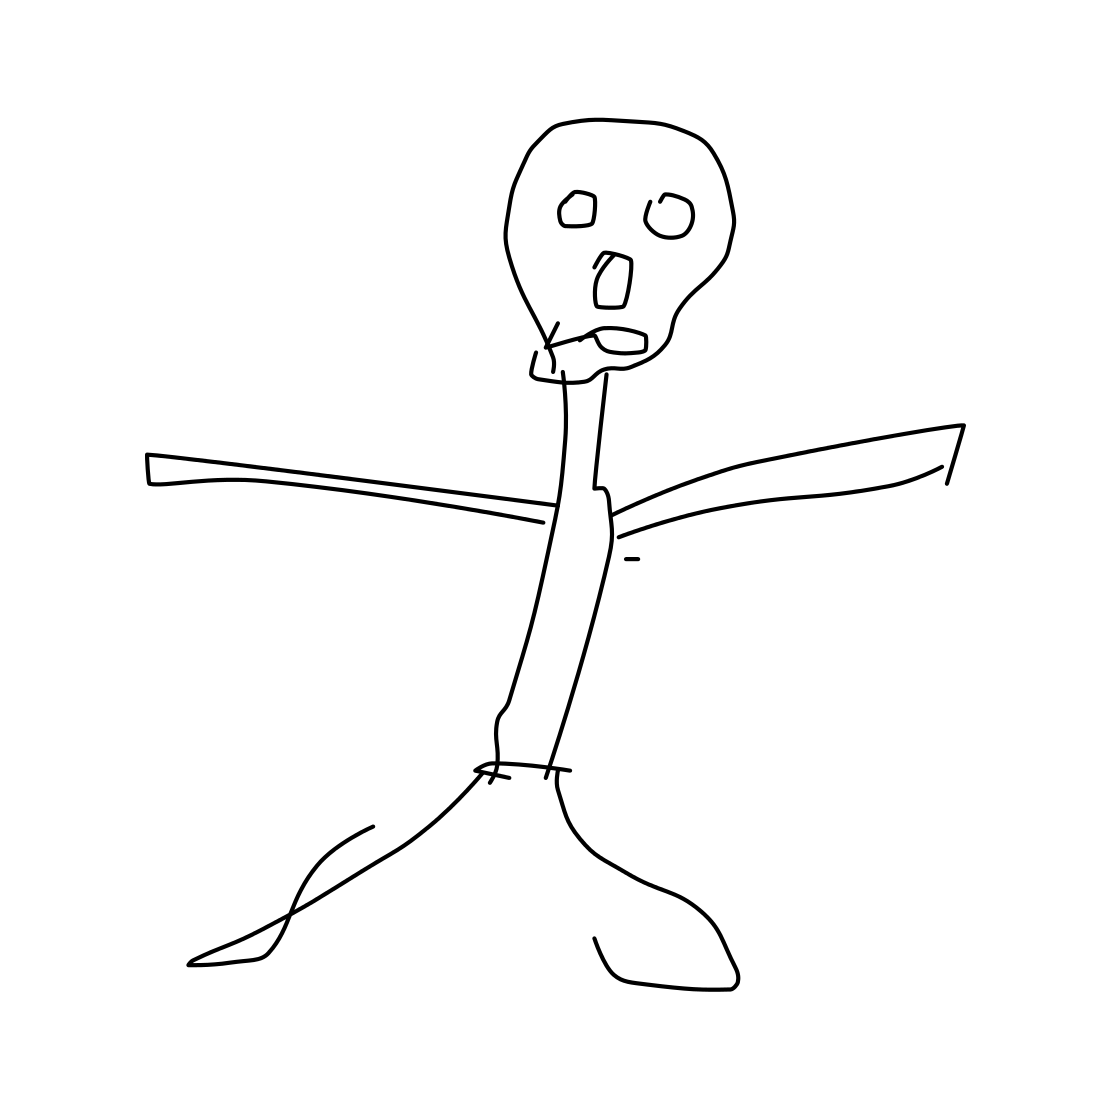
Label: human-skeleton